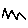
Label: zigzag